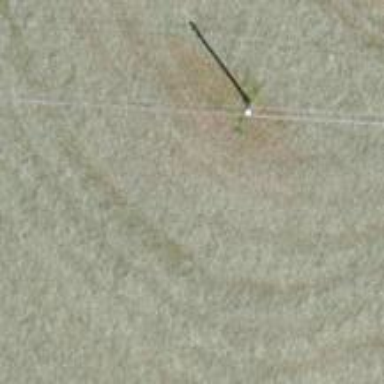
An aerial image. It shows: Power pole.